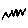
Label: zigzag